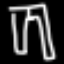
Label: pants